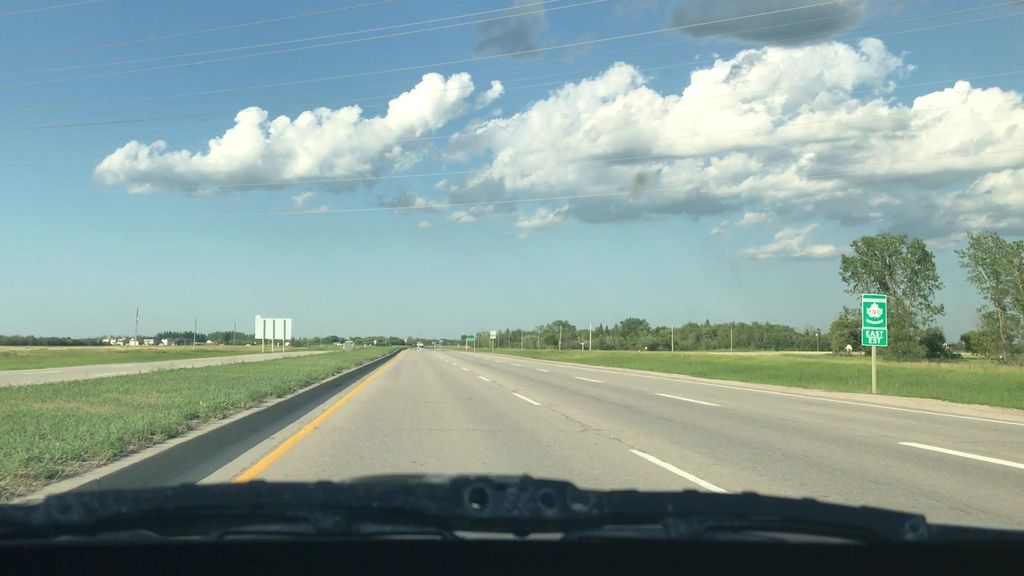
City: winnipeg